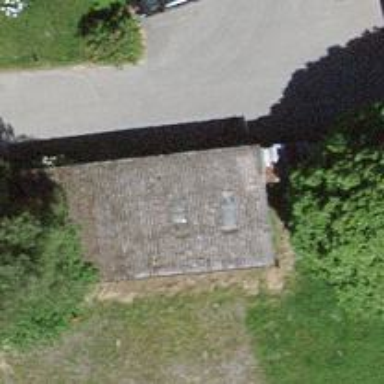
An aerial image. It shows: Garage.